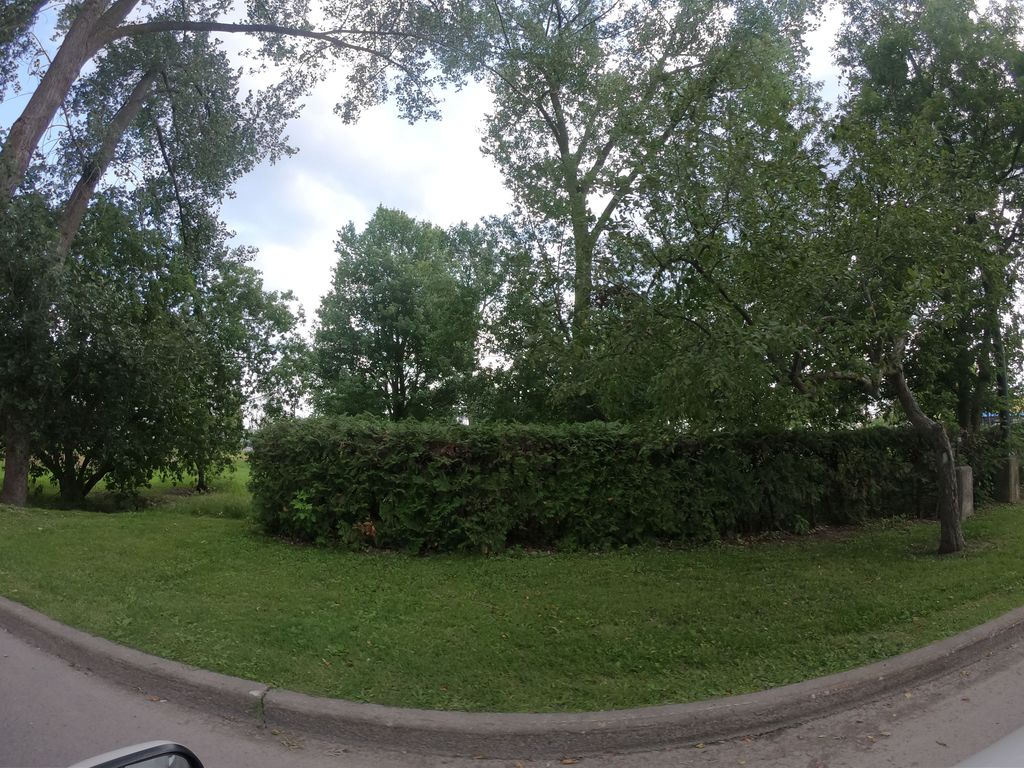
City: ottawa-gatineau